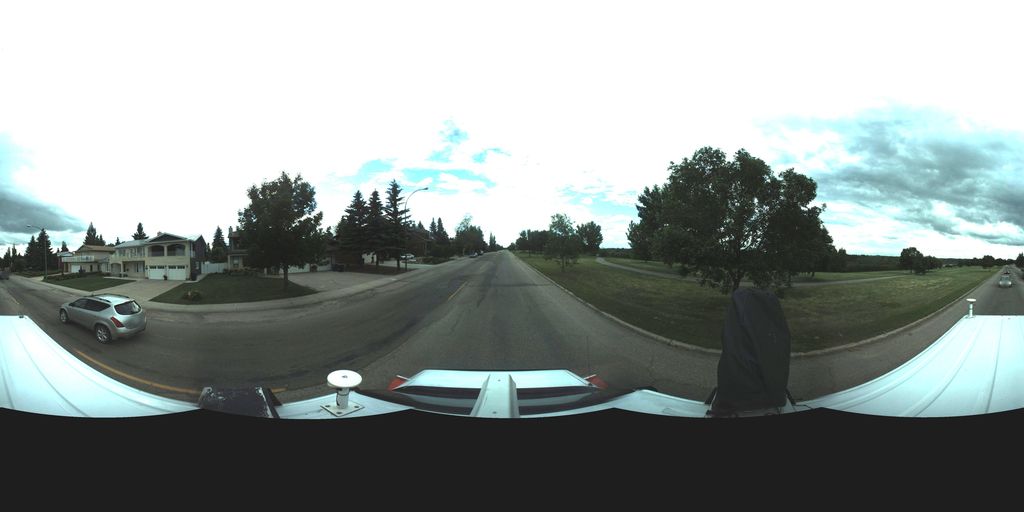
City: saskatoon